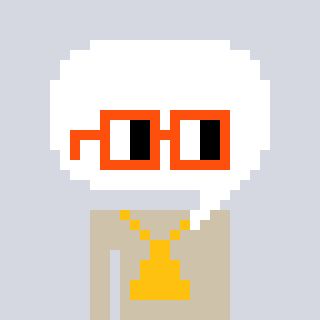
a pixel art character with square orange glasses, a speech bubble-shaped head and a bege-colored body on a cool background